Question: I'm reading a rectangle's position and rotation from an SVG file which has a matrix in the following format:
'''
<rect transform="matrix(1.02414 -0.133308 0.122628 0.942091 190.767 780.999)" width="122" height="20"/>
'''
Now I'm trying to parse these values into Lua to <URL>, but they partially come up false, and in my current half-guessing approach also often NAN.
What I have so far is below (the values array are the matrix values in the order of the SVG). Thanks!
'''
local x = values[5]; local y = values[6]
local rotation = math.acos(values[1])
if values[2] < 0 then rotation = -rotation end
rotation = math.floor( math.deg(rotation) )
rotation = rotation % 360
app.spritesHandler:createBar( math.floor(x), math.floor(y), rotation )
'''

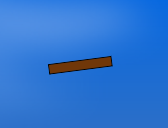
Answer: It seems to be stretching combined with rotation, as 'v[4]/v[1] == -v[3]/v[2]'.
So, rotation could be calculated in this way:
'''
local str = '<rect transform="matrix(1.02414 -0.133308 0.122628 0.942091 190.767 780.999)" width="122" height="20"/>'
local v = {}
str:match'matrix(%b())':gsub('[%d.-]+', function(d) v[#v+1] = tonumber(d) end)
local x, y = unpack(v, 5)
local rotation = math.floor(math.deg(math.atan2(v[3], v[4]))) % 360
'''